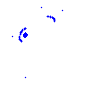
Particle: electron